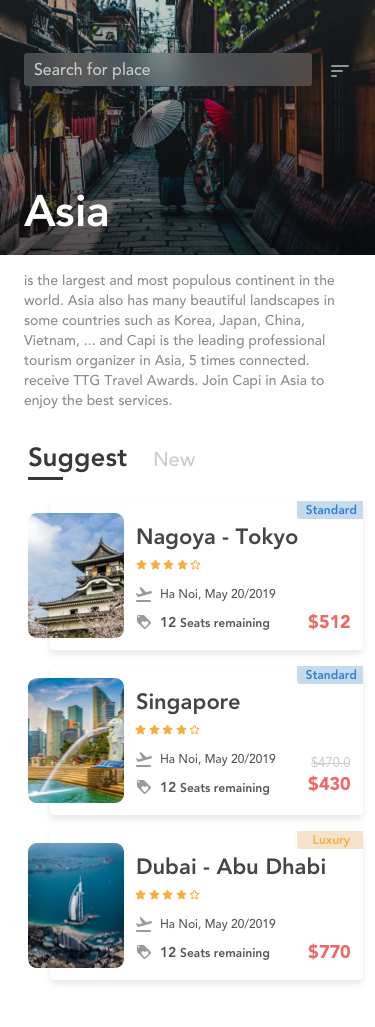
Text in this UI design:
12 Seats remaining
Ha Noi, May 20/2019
Nagoya - Tokyo
$512
12 Seats remaining
Ha Noi, May 20/2019
Singapore
$430
$470.0
12 Seats remaining
Ha Noi, May 20/2019
Dubai - Abu Dhabi
$770
Asia
Search for tour
is the largest and most populous continent in the world. Asia also has many beautiful landscapes in some countries such as Korea, Japan, China, Vietnam, ... and Capi is the leading professional tourism organizer in Asia, 5 times connected. receive TTG Travel Awards. Join Capi in Asia to enjoy the best services.